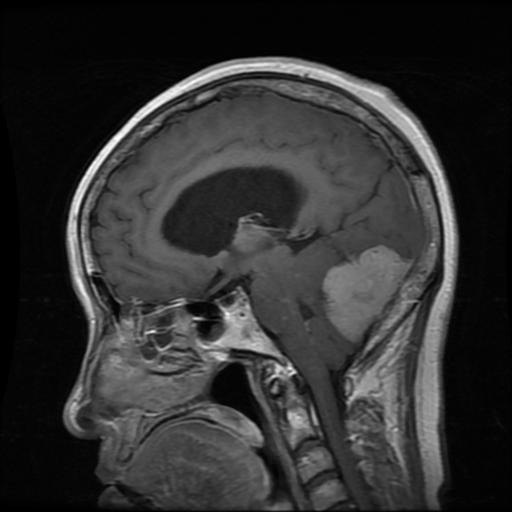
Label: meningioma